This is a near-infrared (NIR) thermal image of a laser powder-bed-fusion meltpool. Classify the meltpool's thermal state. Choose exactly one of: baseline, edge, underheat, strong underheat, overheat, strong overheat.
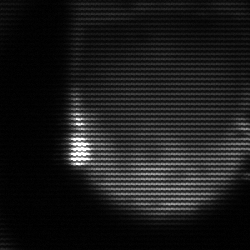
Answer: edge